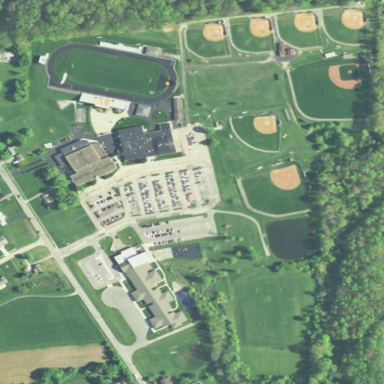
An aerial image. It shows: School.